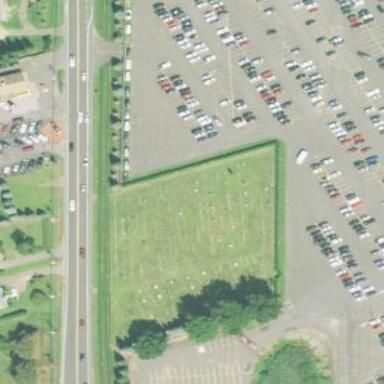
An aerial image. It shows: Cemetery area categorized as "Cemetery".